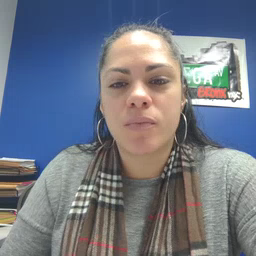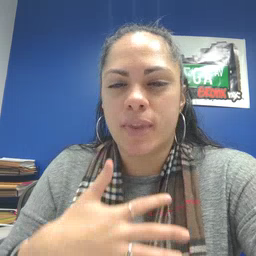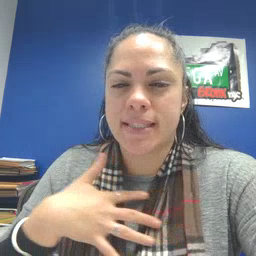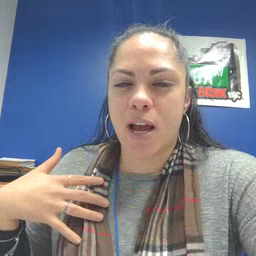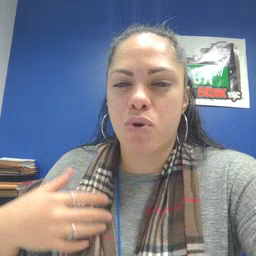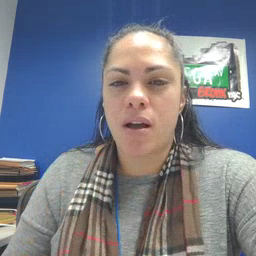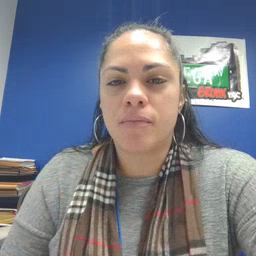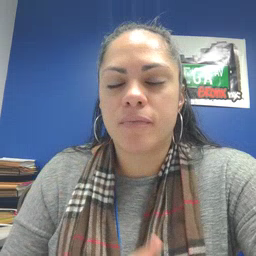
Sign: zebra